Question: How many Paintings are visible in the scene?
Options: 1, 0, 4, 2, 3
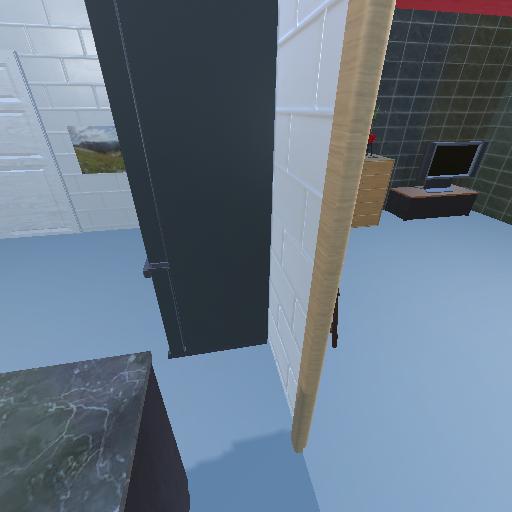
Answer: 1